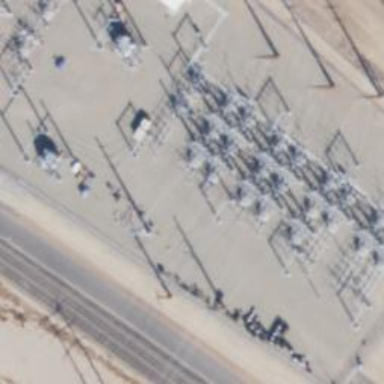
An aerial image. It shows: Switch used for power control.